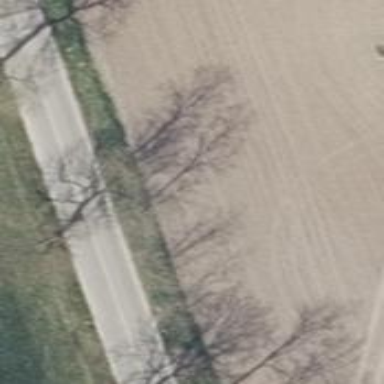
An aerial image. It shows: Row of deciduous broadleaved trees.